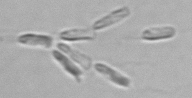
Label: Dinobryon